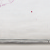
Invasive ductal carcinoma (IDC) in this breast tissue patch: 0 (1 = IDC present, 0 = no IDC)